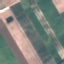
Land use / land cover: AnnualCrop